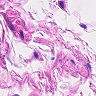
Metastatic tissue present: no